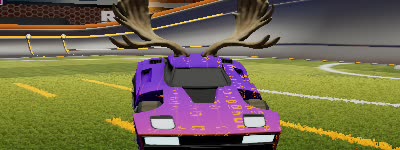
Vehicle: breakout